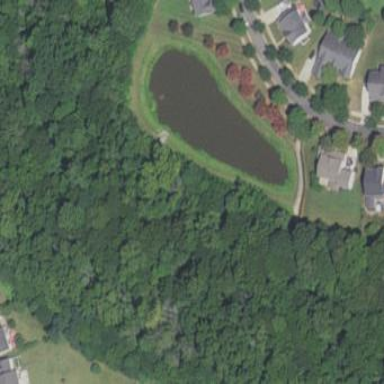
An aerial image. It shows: Serene pond surrounded by nature.